Question: I have a problem with mouseover events in choropleth maps. I would like to highlight the boundary so that the user can see the currently selected feature. That all works fine expect that some of the boundaries are much thinner or do not exist at all presumably because they are rendered below the boundary of an adjacent feature. Here is an example:

Some of the boundary is correct, other parts are thinner and a third part does not exists at all. The recent <URL> from Mike Bostock et al solved this problem. What is the solution? Here is my current 'mouseover' code:
'''
.on("mouseover", function(d,i) {
d3.select(this).transition().duration(300)
.style({'stroke-opacity':1,'stroke':'#F00'});
})
.on("mouseout", function(d,i) {
d3.select(this).transition().duration(300)
.style({'stroke-opacity':0.4,'stroke':'#eee'});
})
'''
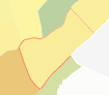
Answer: Move the element in question to the last position amongst peers so it draws over all neighbors, like this:
'''
.on("mouseover", function(d,i) {
d3.select(this.parentNode.appendChild(this)).transition().duration(300)
.style({'stroke-opacity':1,'stroke':'#F00'});
})
'''